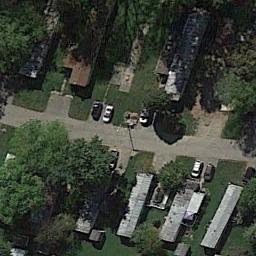
Label: residential